Question: I want to select multi record into block using
'''
SELECT LEVEL, form_desc, form_NAME
FROM FORM_MAST
where form_id in ( select FORM_ID from dhsuser.FORM_PRIVILEGE where PRIVILEGEID=1)-- :global.priv)
CONNECT BY PRIOR form_ID = g_id
START WITH g_id IS NULL;
'''
or using this PROCEDURE in Oracle Form
'''
PROCEDURE listm IS
l_lev number;
l_dec varchar2(30);
l_nam varchar2(100);
CURSOR mainlist is
SELECT LEVEL, form_desc, form_NAME
FROM FORM_MAST
where form_id in ( select FORM_ID from dhsuser.FORM_PRIVILEGE where PRIVILEGEID=1)-- :global.priv)
CONNECT BY PRIOR form_ID = g_id
START WITH g_id IS NULL;
BEGIN
for e_list in mainlist
loop
:bmain.level := e_list.level;
:bmain.desc := e_list.form_desc;
:bmain.fname := e_list.form_name;
end loop;
END;
'''
The result should display more than one record
as this pic

Problem is, when I run this procedure in Oracle Form it displays only the last record.
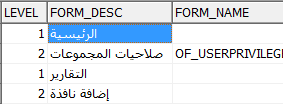
Answer: Your procedure loops through the result set from your query and assigns each record to the same single row in the :BMAIN block. When the procedure finishes what you see is the last record fetched.
I think you just need to use NEXT_RECORD in the loop but I haven't got a Forms install I can test it on. Sorry.